Question: When trying to run <URL> zest tutorial, I get the following error:
> The type
org.eclipse.draw2d.FigureCanvas cannot
be resolved. It is indirectly
referenced from required .class files
over the following bit of code:
'''
GraphNode n = new GraphNode(g, SWT.NONE, "Paper");
'''
I have gef 3.6.2 installed, so I don't get what may be the problem. All that Eclipse seems able to do is ask me if I want to configura my build path settings:

What may I be missing?
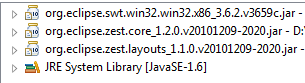
Answer: Go to your project's manifest file and add dependency on org.eclipse.draw2d bundle.
Edit: What made it work was adding a couple of draw2d "external jars" to the project's dependencies. Thanks by the clue!